Aerial crown-view tile of a tropical tree (Barro Colorado Island, Panama), acquired 20240611:
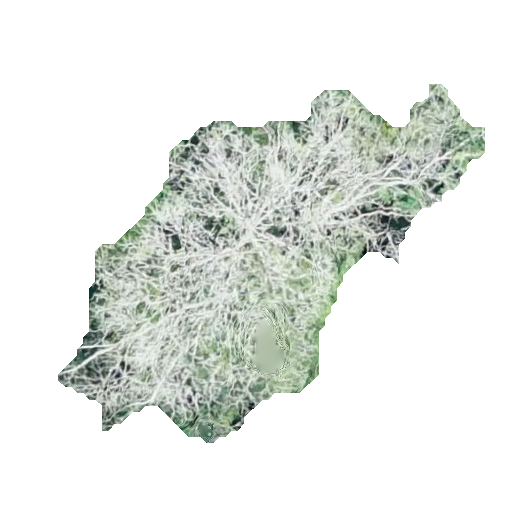
Species: Virola surinamensis
GBIF accepted scientific name: Virola surinamensis
Crown area: 123.715 m²